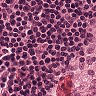
Metastatic tissue present: no